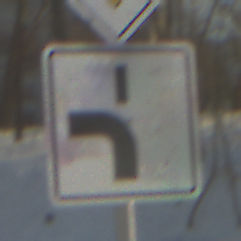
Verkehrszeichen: VerlaufVorfahrtsstrasse5
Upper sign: Vorfahrtsstrasse
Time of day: MorningAfternoon
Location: Outdoor (Suburban)
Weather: PartlyCloudy
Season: NotSpecified
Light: Natural